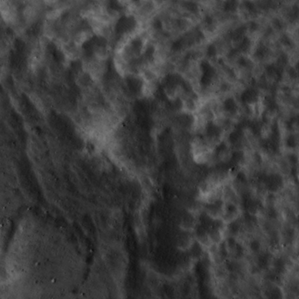
Label: non_frost